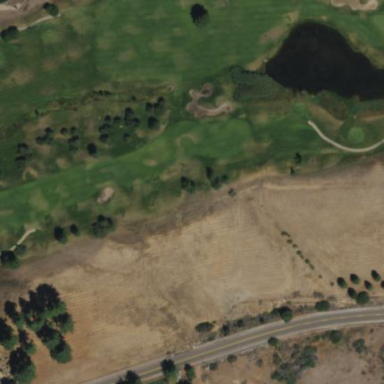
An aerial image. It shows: Area with grass used as rough in golf course.